Question: I can see an alert on the heroku postgres console, see attached image.

It's not clear to me if I have to take some action to enable this maintenance or if this is something heroku will take care of. And it isn't clear neither where to look for help on this topic.
Do I have to worry about something?
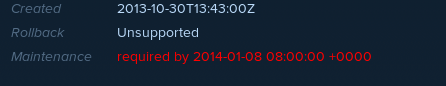
Answer: You should have received an e-mail with more details (to the address associated with your account). We've added <URL>.
Thanks,
Maciek
Heroku Postgres